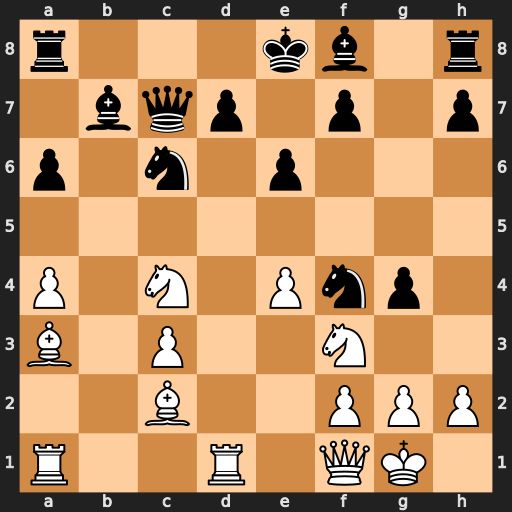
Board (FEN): r3kb1r/1bqp1p1p/p1n1p3/8/P1N1Pnp1/B1P2N2/2B2PPP/R2R1QK1
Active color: w
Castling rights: kq
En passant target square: -
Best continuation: Nd6+ Bxd6 Bxd6